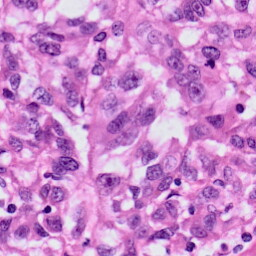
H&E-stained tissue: Skin